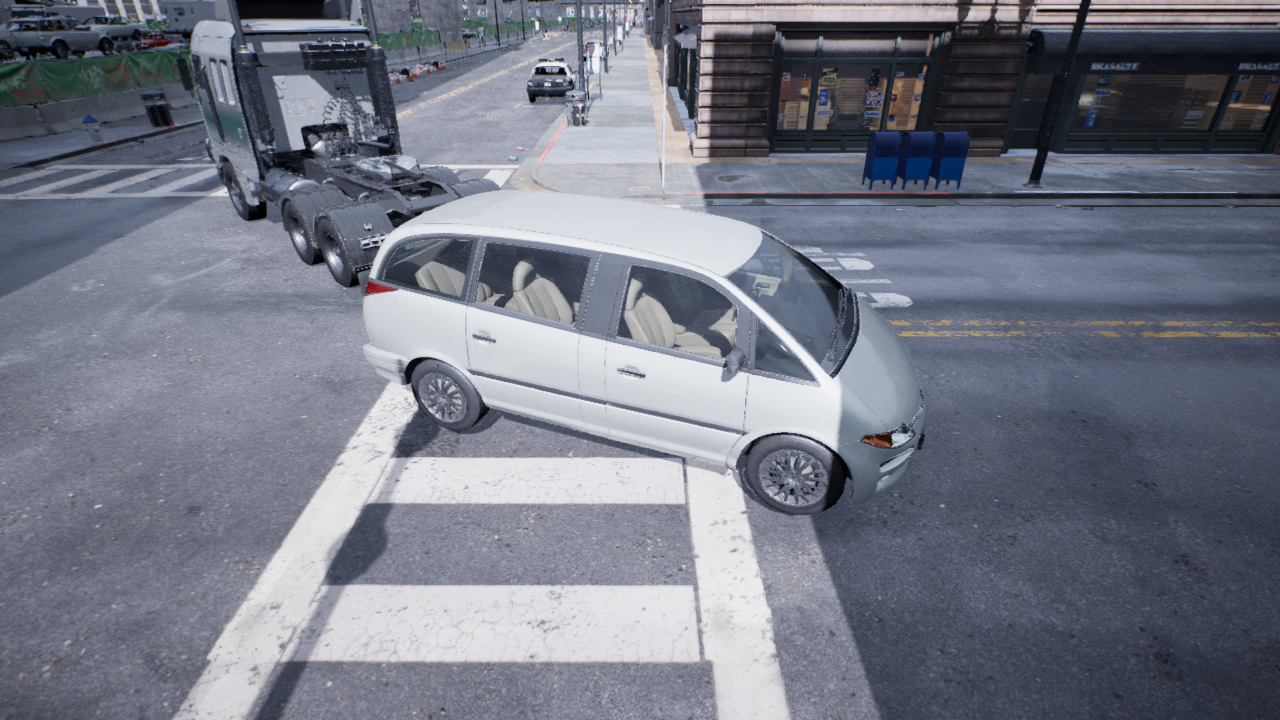
Venue: intersection
Lighting: overcast
Vehicle rig: minivan